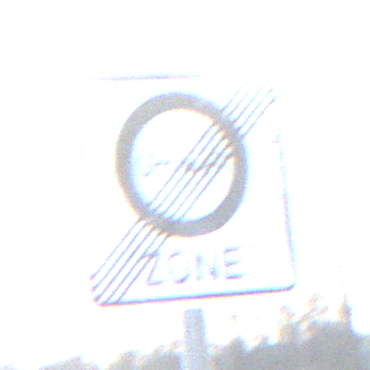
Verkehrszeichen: EndeUmweltzone
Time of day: SunriseSunset
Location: Outdoor (Suburban)
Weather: PartlyCloudy
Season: Winter
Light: Natural